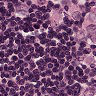
Metastatic tissue present: yes